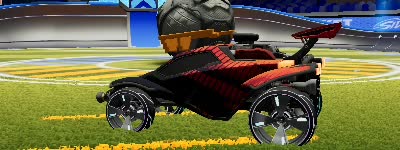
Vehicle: octane